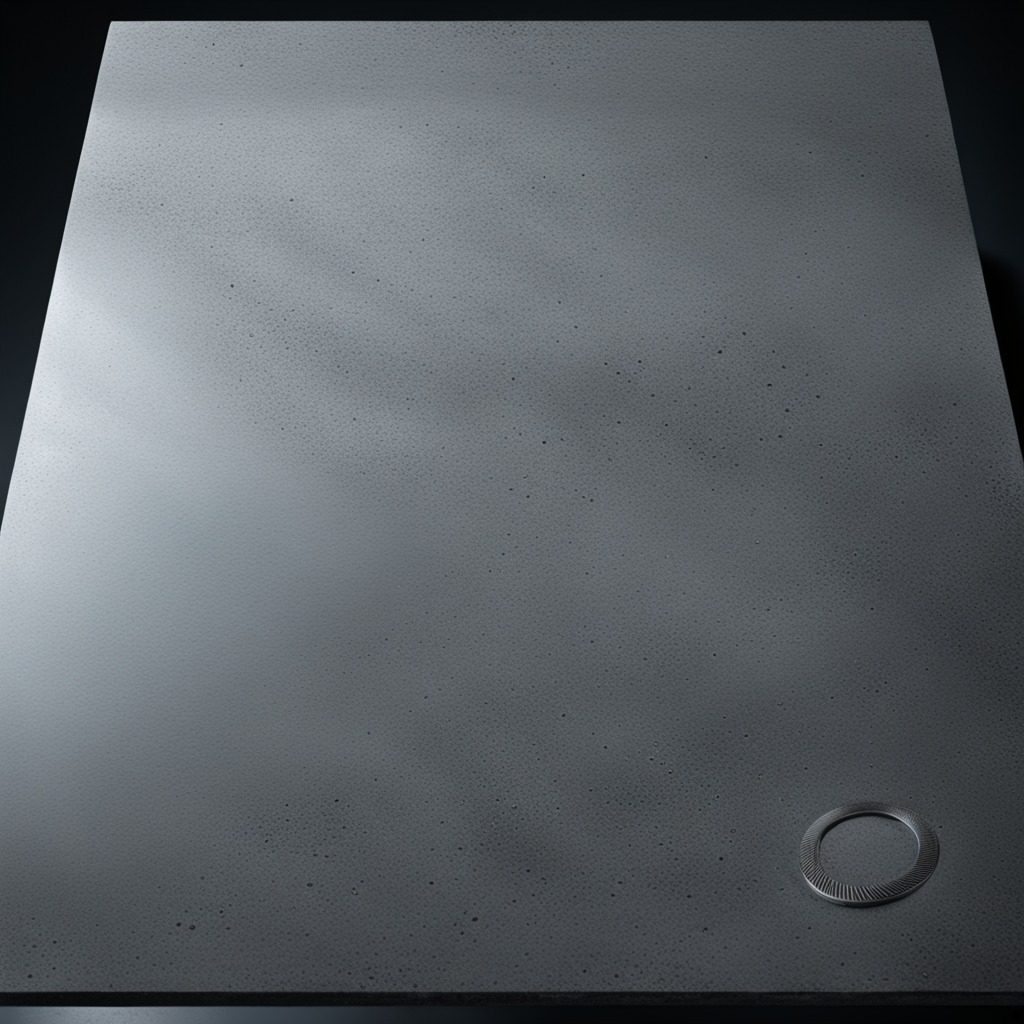
A flat metal washer is lying on the clean granite table inside a workshop at night dim ambient light soft shadows worn but